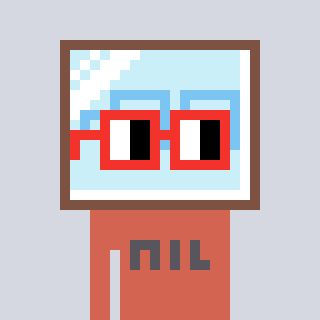
a pixel art character with square red glasses, a mirror-shaped head and a peachy-colored body on a cool background